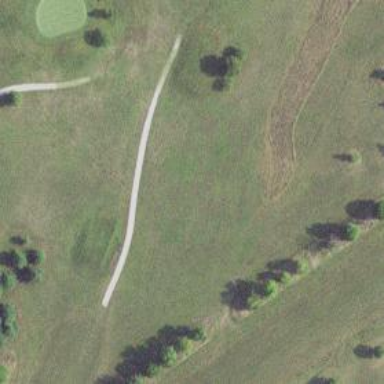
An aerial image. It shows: Path used for both walking and golf.